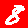
Digit: 8